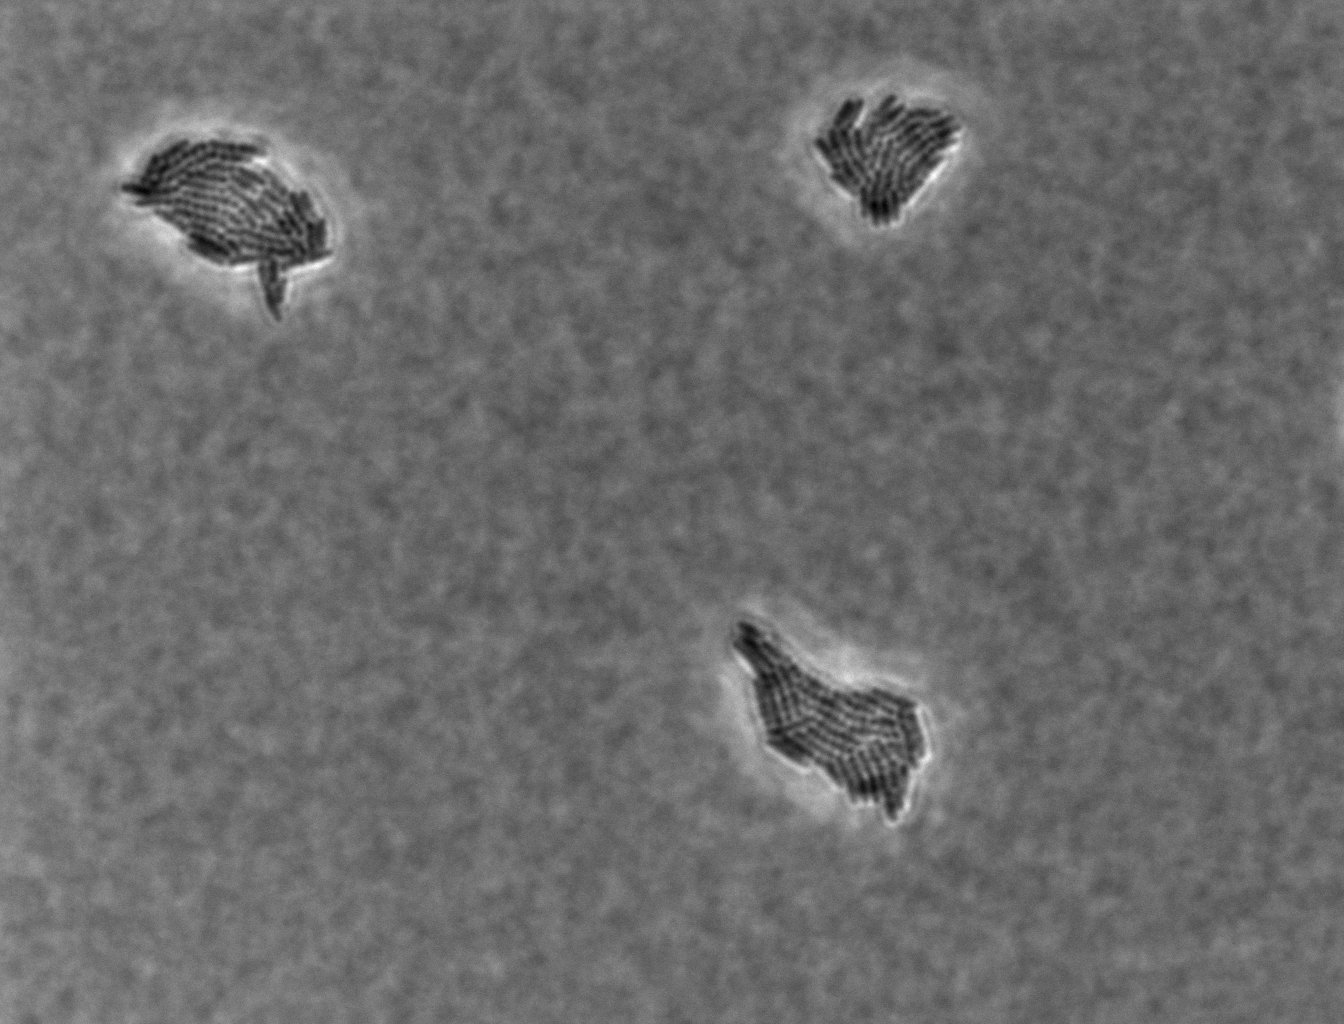
various_fewshot